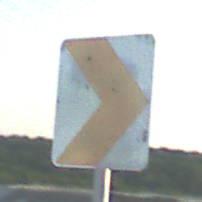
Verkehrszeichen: RichtungstafelnInKurvenKleinLinks
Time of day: SunriseSunset
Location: Outdoor (Beach)
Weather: Clear
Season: NotSpecified
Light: Natural